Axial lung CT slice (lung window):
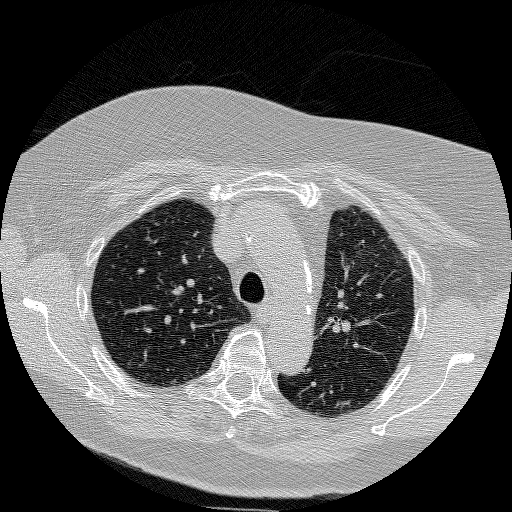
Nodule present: no